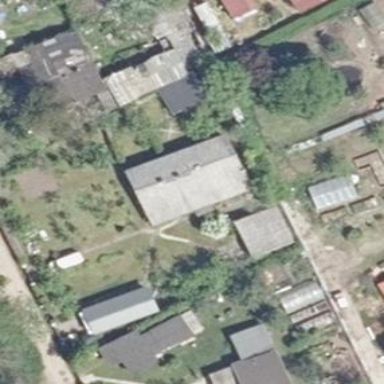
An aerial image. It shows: Simple house.